Question: I am trying to set titles to some ggplot2 charts, while leaving some without titles. Unfortunately, when title is set, the y axis and the plot shrink (see the plot on the right). I need to plot the title without changing the Y axis size, so that titled charts are on the same scale with the others (as in the middle plot).
'''
grid.arrange(
(ggplot(mtcars, aes(mpg, hp)) + geom_point()),
(ggplot(mtcars, aes(mpg, hp)) + geom_point() +
geom_text(aes(22.5, 340, label="fake title", vjust = 1, hjust = .5, show_guide = FALSE))),
(ggplot(mtcars, aes(mpg, hp)) + geom_point() +
labs(title="real title")),
ncol=3)
'''

I cannot use fake empty-string titles on the other plots, because I am short on space.
I could use the 'geom_text()' method, if anyone can tell me how to make it look less garbled.
So, how do I removing any reserved space for the title above the plot, while still showing the plot title on and at the top of the plot area? The latter is done with 'theme(plot.title = element_text(vjust=-1))'.)
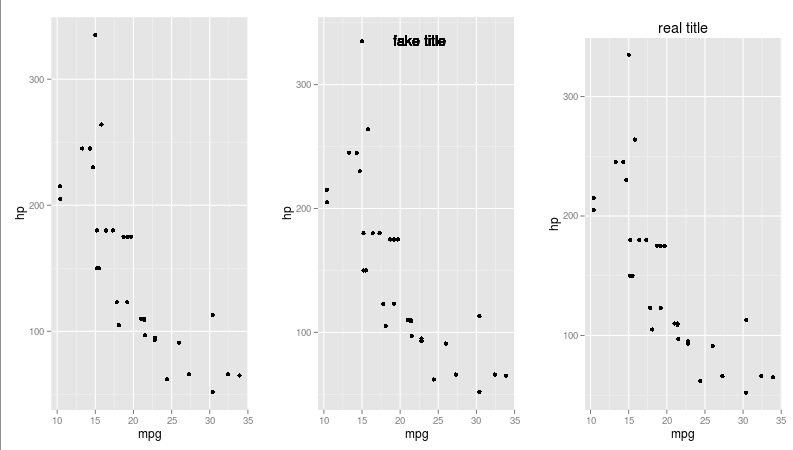
Answer: You should use 'annotate' for this. If you use 'geom_text', it will print as many labels as there are rows in your data, hence the poor-looking overplotted label in your question. A painful work-around is to create a 1-row data frame to use as the data for the 'geom_text' layer. However, 'annotate' is intended for this sort of thing so you don't need a work-around. Something like:
'''
annotate(geom = "text", x = 22.5, y = 340, label="fake title")
'''
is good practice. Annotate is also useful for adding single horizontal or vertical lines to a plot, or to highlight a region by drawing a rectangle around it.